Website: apple
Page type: review-order
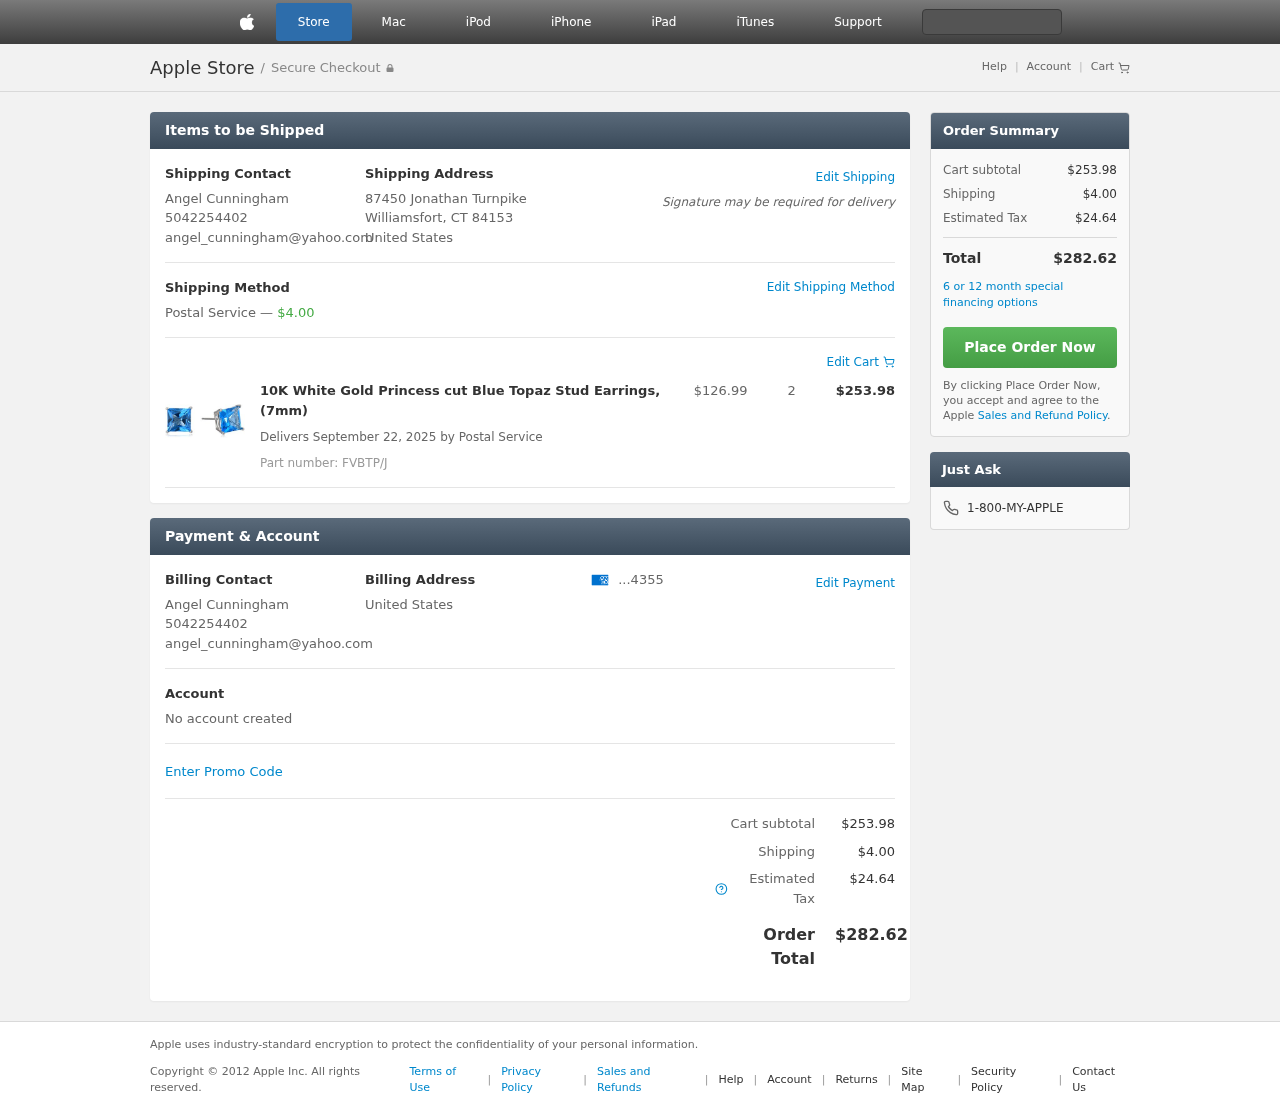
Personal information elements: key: PII_CARD_LAST4
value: ...4355
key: PII_CITY_STATE_ZIP
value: Williamsfort, CT 84153
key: PII_COUNTRY
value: United States
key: PII_EMAIL
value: angel_cunningham@yahoo.com
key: PII_EMAIL2
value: angel_cunningham@yahoo.com
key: PII_FULLNAME
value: Angel Cunningham
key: PII_FULLNAME2
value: Angel Cunningham
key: PII_PHONE
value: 5042254402
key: PII_PHONE2
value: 5042254402
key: PII_STREET
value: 87450 Jonathan Turnpike
Product elements: key: PRODUCT1_NAME
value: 10K White Gold Princess cut Blue Topaz Stud Earrings, (7mm)
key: PRODUCT1_PRICE
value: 126.99
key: PRODUCT1_QUANTITY
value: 2
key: PRODUCT1_TOTAL
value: $253.98
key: PRODUCT_PART_NUMBER
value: FVBTP/J
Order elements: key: ORDER_SHIPPING_COST
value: $4.00
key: ORDER_DELIVERY_DATE
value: Delivers September 22, 2025 by Postal Service
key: ORDER_SUBTOTAL
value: $253.98
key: ORDER_TAX
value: $24.64
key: ORDER_TOTAL
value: $282.62